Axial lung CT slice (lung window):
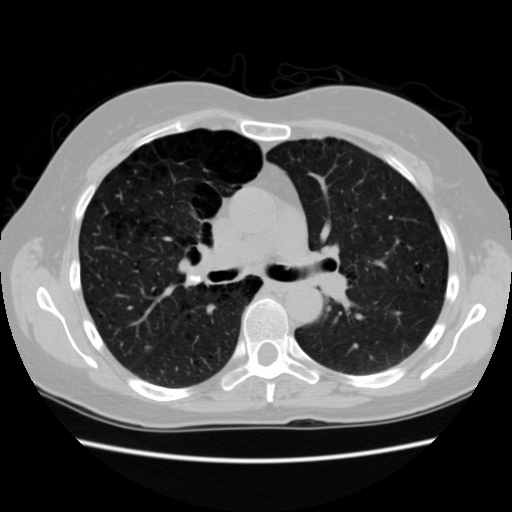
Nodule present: no